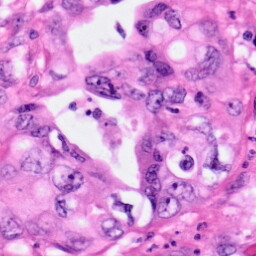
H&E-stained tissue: Pancreatic